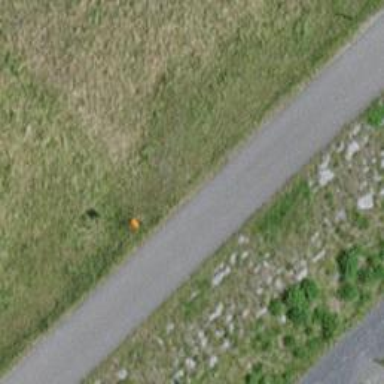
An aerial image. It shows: Aerial marker.